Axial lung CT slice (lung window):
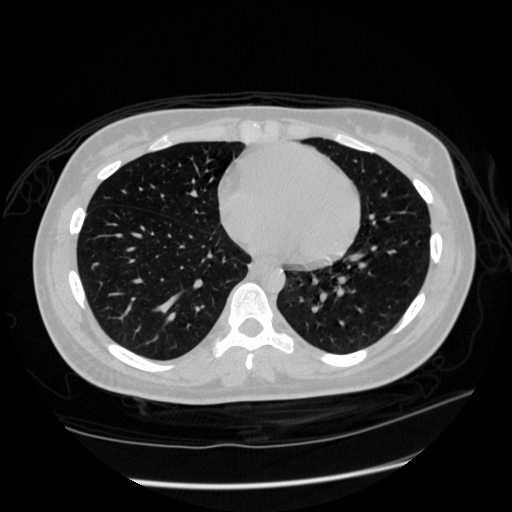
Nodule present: no